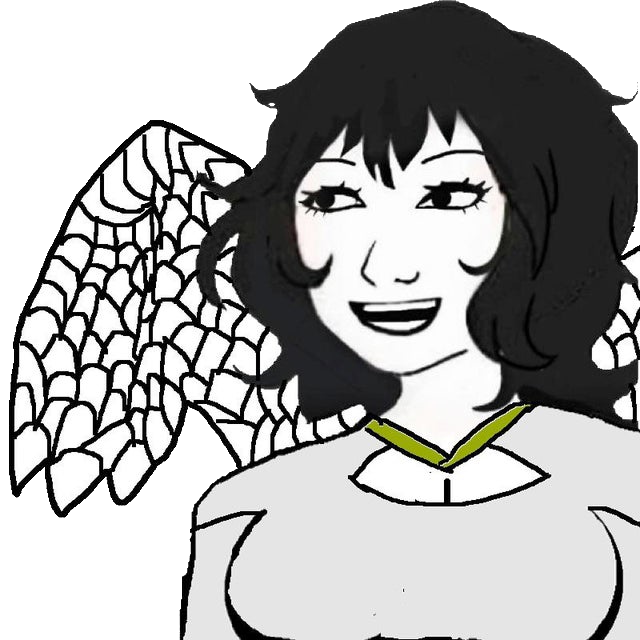
Label: 5_Doomer_Girl